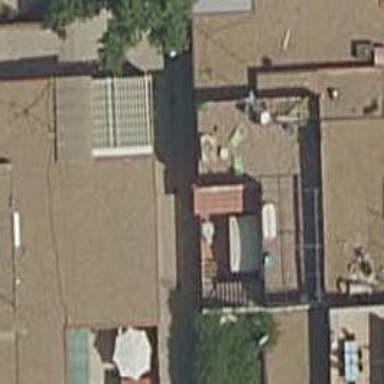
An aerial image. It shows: House with flat roof.